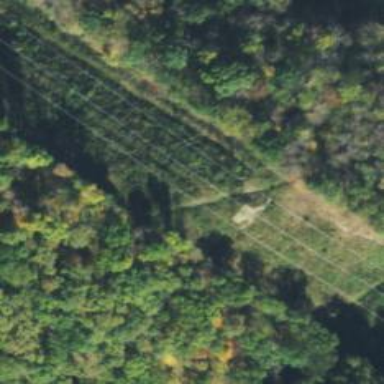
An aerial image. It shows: Lattice structure tower used for power transmission.